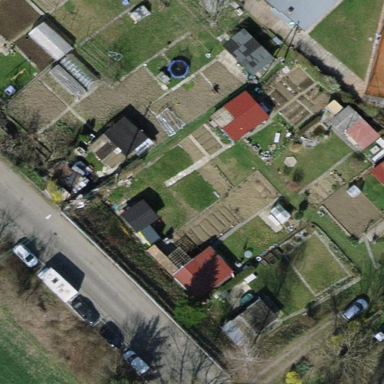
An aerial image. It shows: Allotments area.